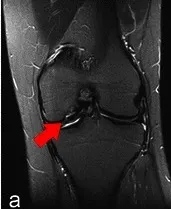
Preoperative and postoperative magnetic resonance imaging of the patient's left knee. Coronal.
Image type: radiology (mri)